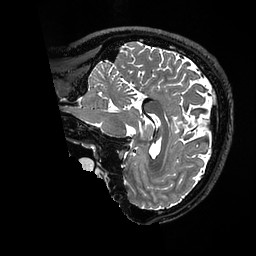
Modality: T2w
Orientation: sagittal
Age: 24
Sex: male
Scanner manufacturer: ge
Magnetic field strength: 3 T
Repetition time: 3.202 s
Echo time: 0.06656 s